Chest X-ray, AP view. Patient: 59 years old, sex M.
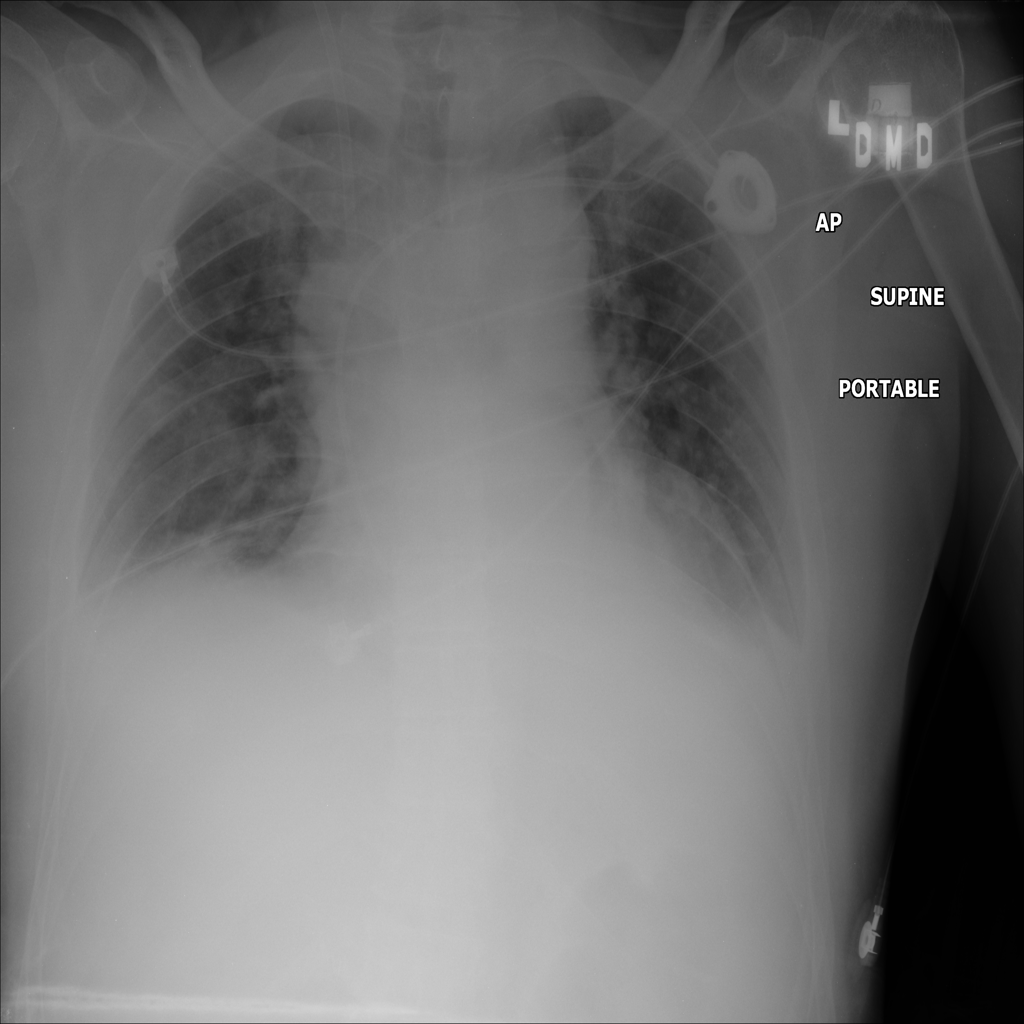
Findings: Atelectasis, Edema, Effusion